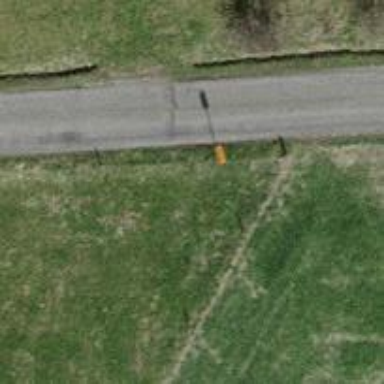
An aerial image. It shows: Aerial marker on support pole.